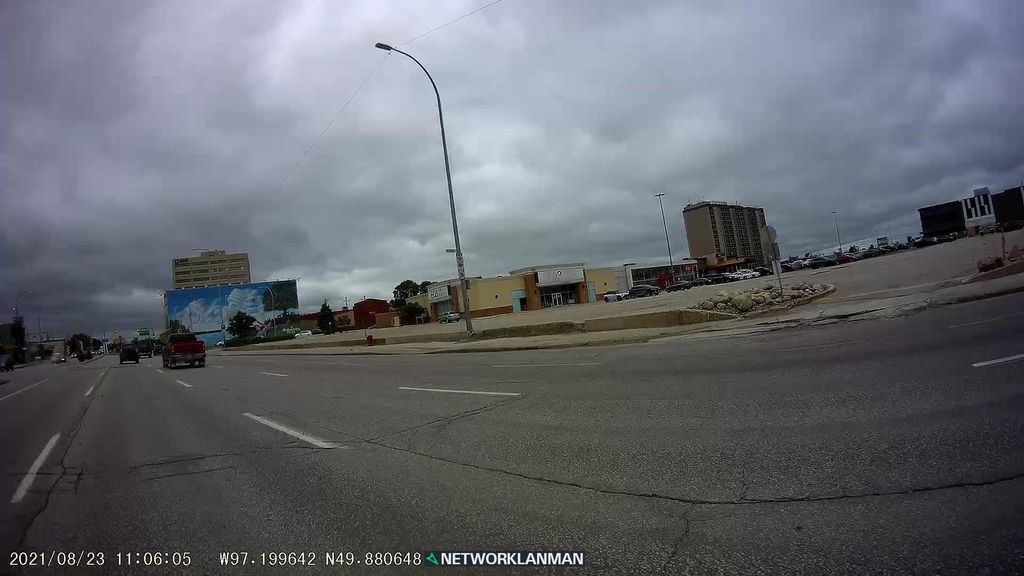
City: winnipeg